Question: I have a wpf project I am working on how to resize my gridview inside a listview.
Grid setup
'''
<Grid.ColumnDefinitions>
<ColumnDefinition Width="auto" MinWidth="144"/>
<ColumnDefinition Width="*" MinWidth="136"/>
</Grid.ColumnDefinitions>
<Grid.RowDefinitions>
<RowDefinition Height="Auto" MinHeight="93"/>
</Grid.RowDefinitions>
'''
Here is my ListView
'''
<ListView Grid.Column="0" Grid.Row="0" x:Name="view" ItemsSource="{Binding}" SizeChanged="ListView_SizeChanged" Loaded="ListView_Loaded">
<ListView.View>
<GridView>
<GridViewColumn Header="Test"
DisplayMemberBinding="{Binding Path=Name}"/>
<GridViewColumn Header="Test2"
DisplayMemberBinding="{Binding Path=Name}"/>
<GridViewColumn Header="Test3"
DisplayMemberBinding="{Binding Path=Name}"/>
</GridView>
</ListView.View>
'''
Code added to remove the unwanted column generated by listview
'''
private void ListView_SizeChanged(object sender, SizeChangedEventArgs e)
{
UpdateColumnsWidth(sender as ListView);
}
private void ListView_Loaded(object sender, RoutedEventArgs e)
{
UpdateColumnsWidth(sender as ListView);
}
// To remove the last empty column created by Listview
private void UpdateColumnsWidth(ListView listView)
{
var gridView = listView.View as GridView;
if (gridView != null)
{
int autoFillColumnIndex = gridView.Columns.Count - 1;
if (double.IsNaN(listView.ActualWidth))
listView.Measure(new Size(Double.PositiveInfinity, Double.PositiveInfinity));
double remainingSpace = gridView.Columns.Where((t, i) => i != autoFillColumnIndex).Aggregate(listView.ActualWidth, (current, t) => current - t.ActualWidth);
gridView.Columns[autoFillColumnIndex].Width = remainingSpace >= 0 ? remainingSpace : 0;
}
'''

Now the problem I have is the last column takes up larger space which i didnt assign for it. I want all my columns to have a proportional space when i do window resize. But right now when i expand the last column takes a lot of space.
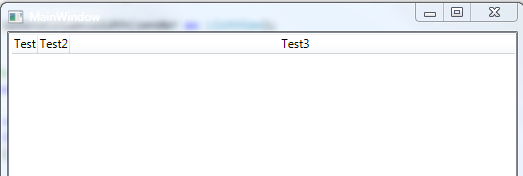
Answer: Your code is explicitly setting one column to take all remaining space. Instead, you need to set them all to the same value, the 'ListView' width divided by the number of columns:
'''
if (double.IsNaN(listView.ActualWidth))
listView.Measure(new Size(Double.PositiveInfinity, Double.PositiveInfinity));
double colWidth = listView.ActualWidth / gridView.Columns.Count;
for (int i = 0; i < gridView.Columns.Count; ++i)
gridView.Columns[i].Width = colWidth;
'''